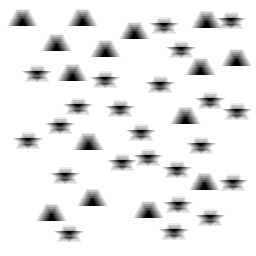
Squares: 0
Triangles: 15
Stars: 23
Total shapes: 38